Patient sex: F
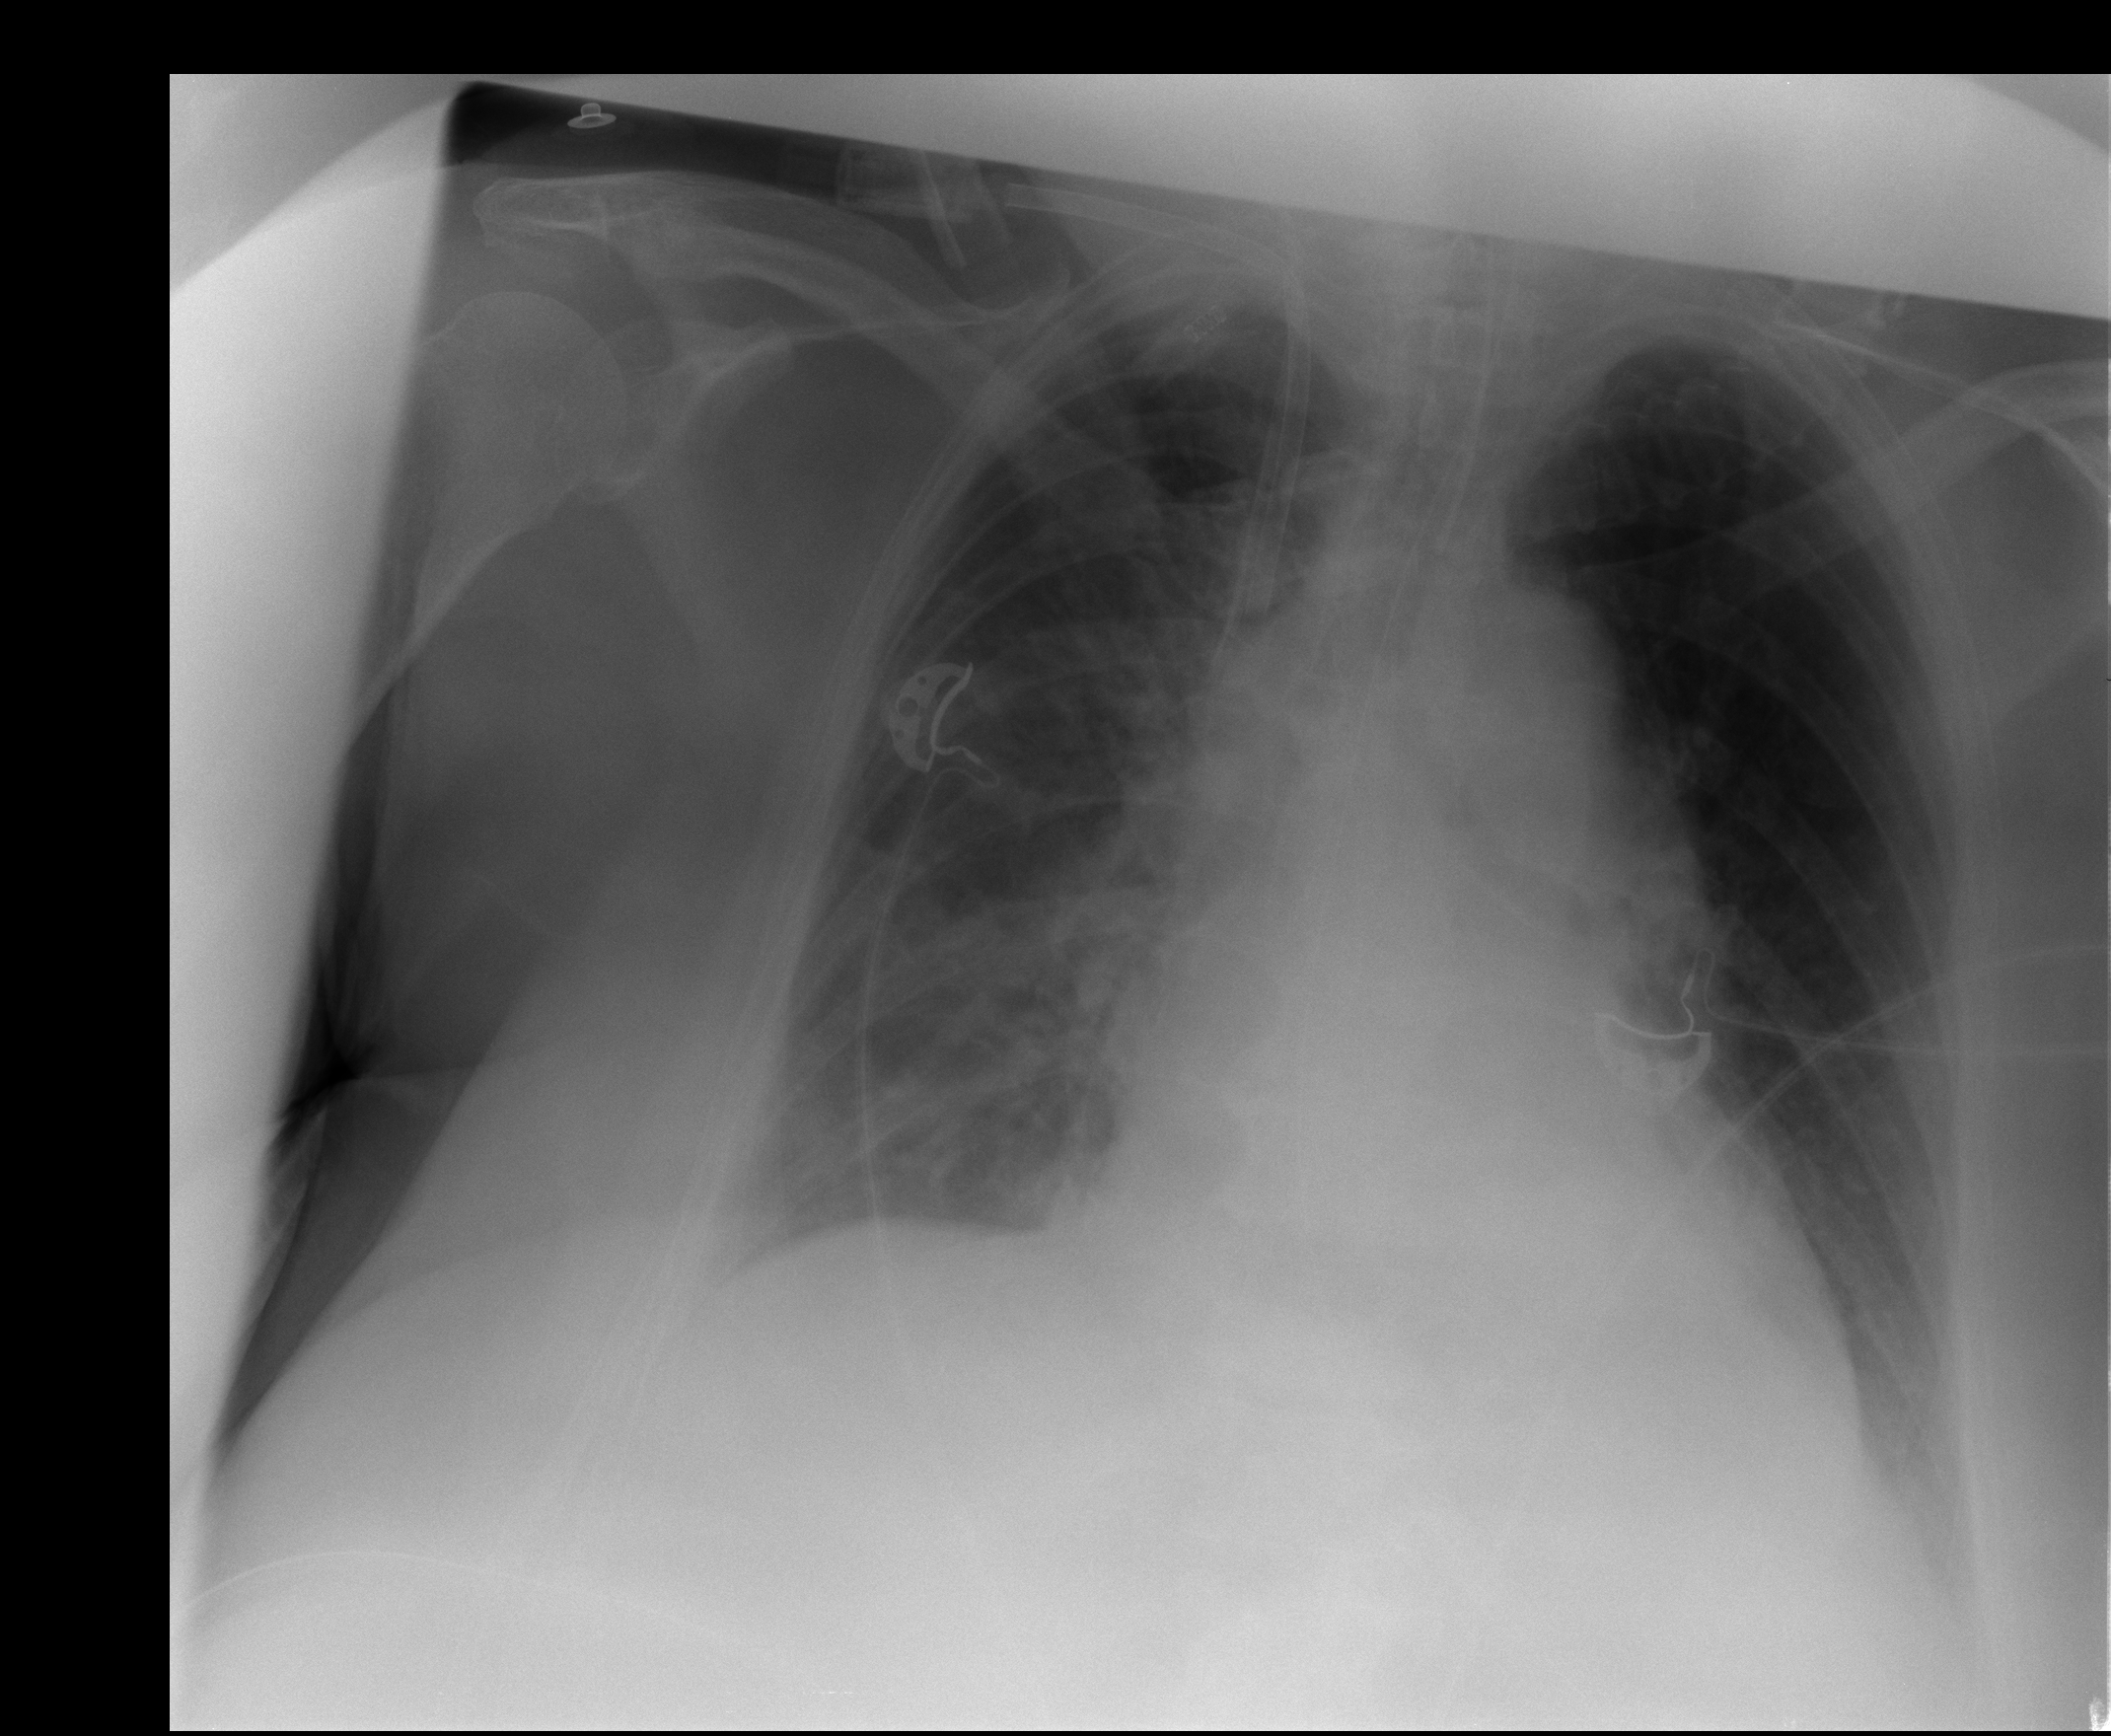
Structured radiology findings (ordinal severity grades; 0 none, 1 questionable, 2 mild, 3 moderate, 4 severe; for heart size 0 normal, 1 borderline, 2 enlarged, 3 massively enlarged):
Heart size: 2
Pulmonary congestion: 2
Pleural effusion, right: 1
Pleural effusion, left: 2
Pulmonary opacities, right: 2
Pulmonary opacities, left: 0
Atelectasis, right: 1
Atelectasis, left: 2